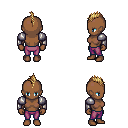
a pixel art fantasy rpg character, female body template, human, dark skin, steel arm armor, magenta pants, blonde mohawk hairstyle, four views (front, back, left, right), 2x2 character sprite sheet, small pixel art, hard edges, no anti-aliasing